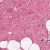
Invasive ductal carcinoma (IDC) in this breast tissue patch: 0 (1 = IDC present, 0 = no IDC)